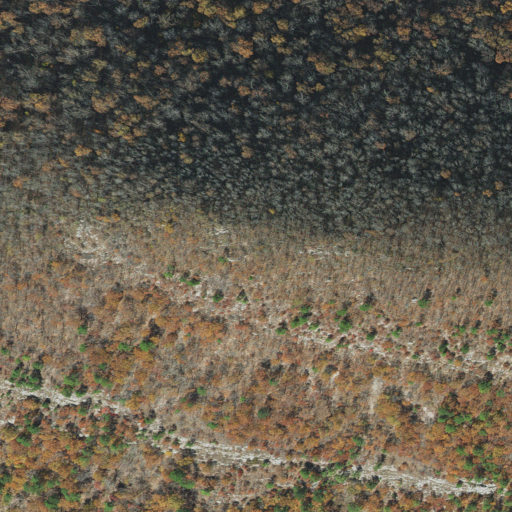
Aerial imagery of mountain in Arkansas named East Hanna Mountain containing deciduous forest, mixed forest, grassland, and shrub